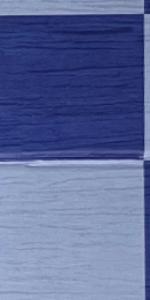
Label: Empty